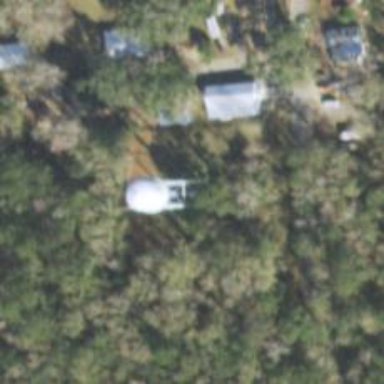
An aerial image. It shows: Water tower that is man-made.